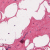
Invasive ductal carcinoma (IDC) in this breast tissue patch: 0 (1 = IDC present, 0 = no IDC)